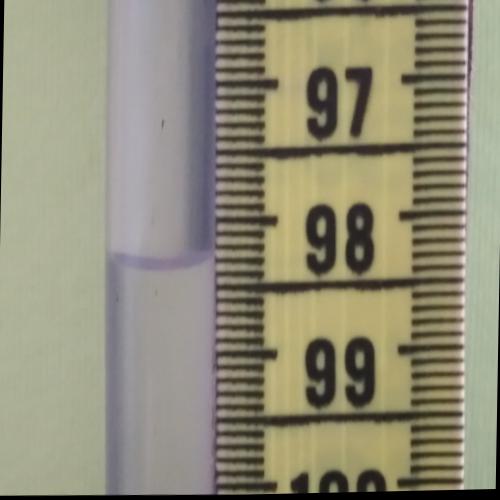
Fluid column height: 98.3 cm